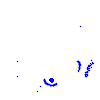
Particle: pion